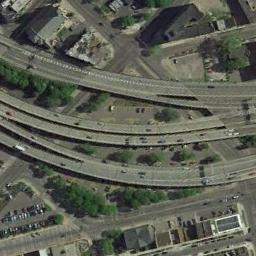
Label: overpass